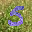
Label: 5